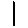
Label: line